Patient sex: F
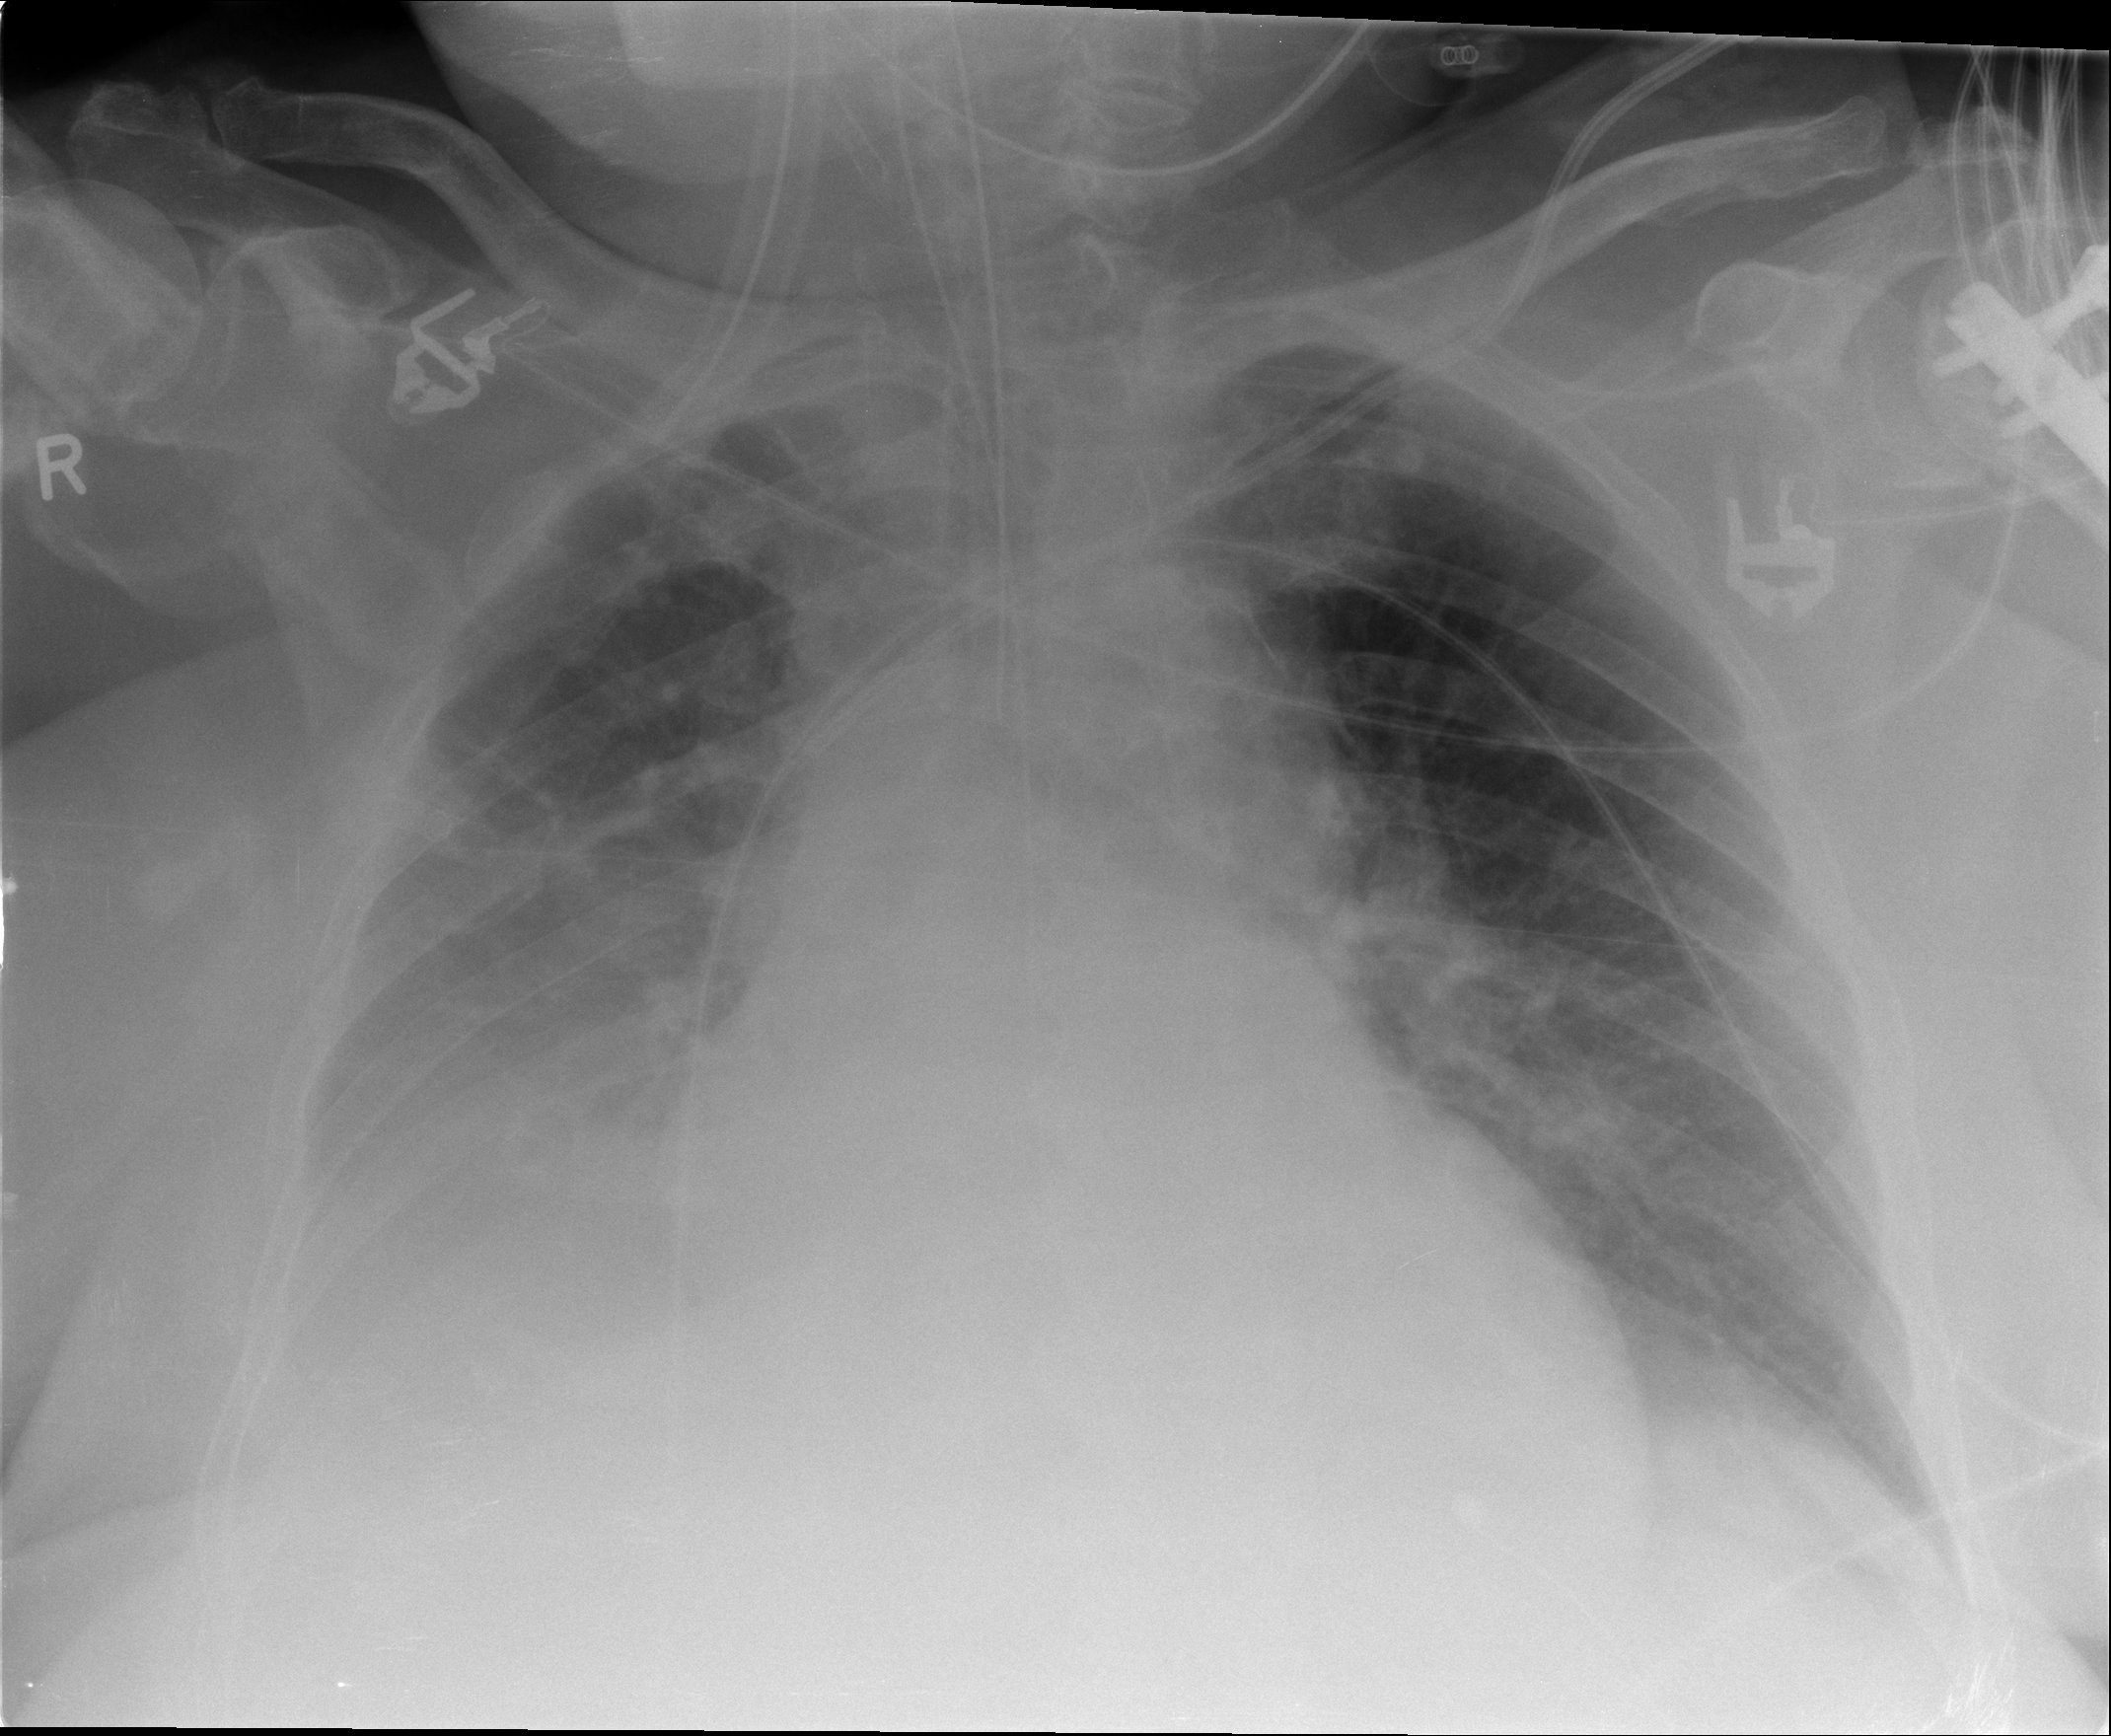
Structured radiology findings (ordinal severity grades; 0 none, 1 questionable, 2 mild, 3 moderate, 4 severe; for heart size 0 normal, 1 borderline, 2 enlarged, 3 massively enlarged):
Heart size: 0
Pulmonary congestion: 0
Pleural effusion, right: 3
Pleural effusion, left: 0
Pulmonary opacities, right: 0
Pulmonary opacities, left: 0
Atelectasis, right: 0
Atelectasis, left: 0